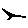
Label: bird